Question: Here is my code, it is connected with database as well but see the image, why does it show 2 times the same ID and other rows?
Here is an screen shoot what it shows :/

'''
<?php
$username = $_SESSION['usr'];
// get results from database
$result = mysql_query("SELECT * FROM playlist, tz_members WHERE Byuser='$username'")
or die(mysql_error());
echo "<table id='table_example'><thead>";
echo "<tr><th width='1%'>ID</th><th width='10%'>Kengtar(<i><span style='color: blue'>i</span></i>/<i>ja</i>)</th><th width='5%'>Kenga</th><th width='7%'>Albumi</th><th width='2%'>Data</th></tr>";
echo "</thead><tbody>";
while($row = mysql_fetch_array( $result )) {
echo "<tr>";
echo '<th>#' . $row['ID'] . '</th>';
echo '<td>' . $row['Kengtar'] . '</td>';
echo '<td>' . $row['Kenga'] . '</td>';
echo '<td>' . $row['Albumi'] . '</td>';
echo '<td>' . $row['Data'] . '</td>';
echo "</tr>";
}
echo "</table>";
?>
'''
Thank you if anyone tries to help me, im new in php codind stuff :S
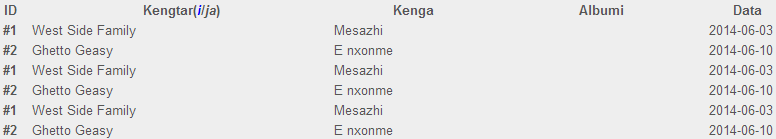
Answer: Your query did a Cartesian product of 2 tables. Instead, you need to join the tables with a condition like this:
'''
select *
from playlist a,
tz_members b
where Byuser='$username'
and a.id = b.id
'''
Of course, you need to change 'a.id = b.id' to the actual relation.